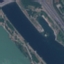
Label: River